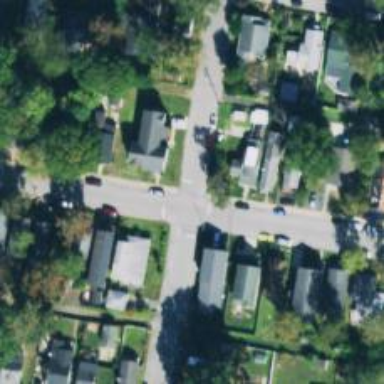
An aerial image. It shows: Unmarked road crossing.